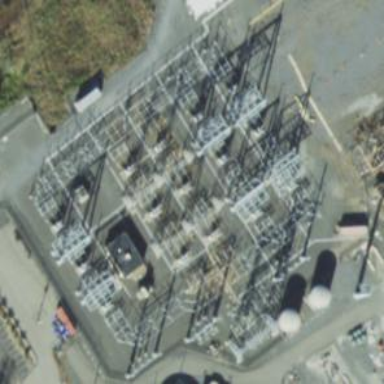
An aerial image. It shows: Substation with fence.